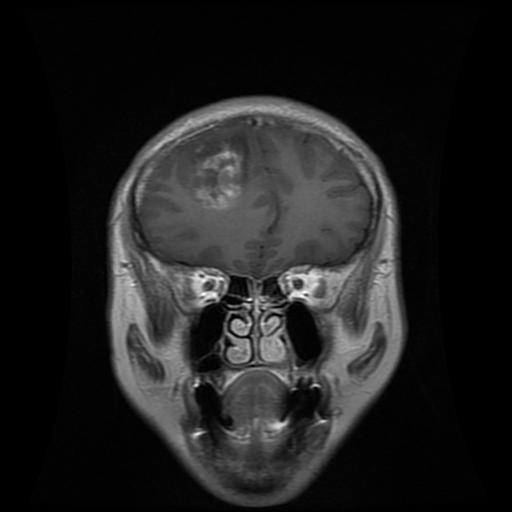
Label: glioma